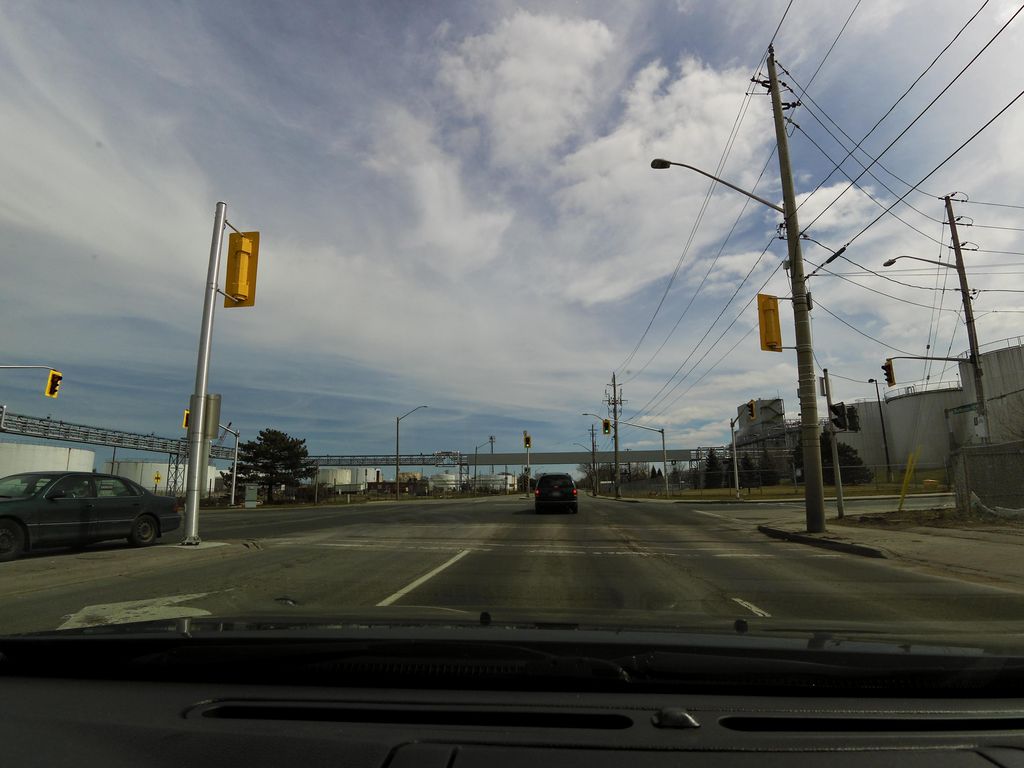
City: hamilton